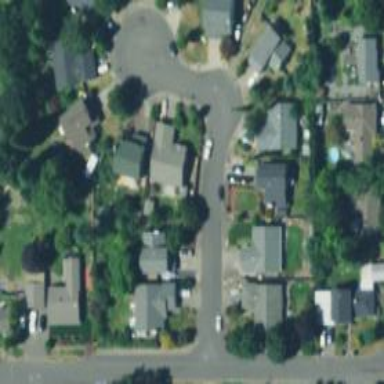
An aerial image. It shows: Residential road.